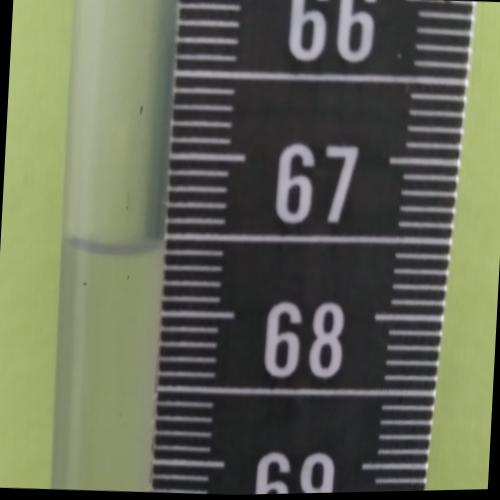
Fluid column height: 67.6 cm